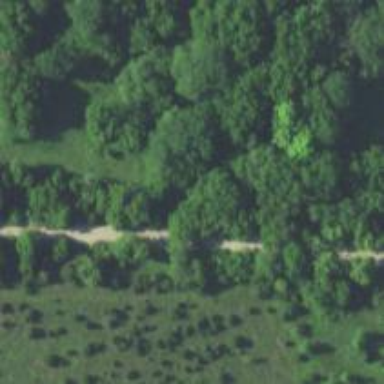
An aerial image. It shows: Abandoned railway path.